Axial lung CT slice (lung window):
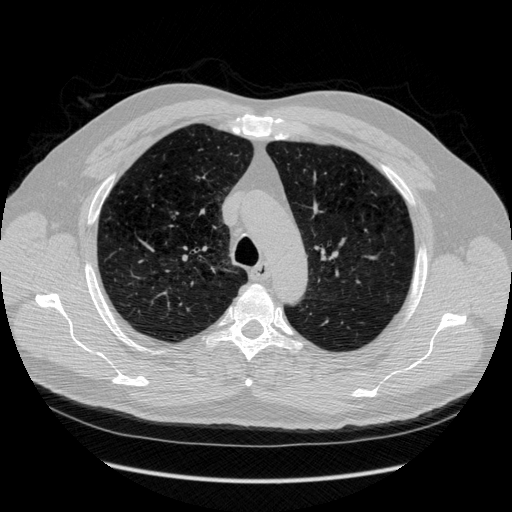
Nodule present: no